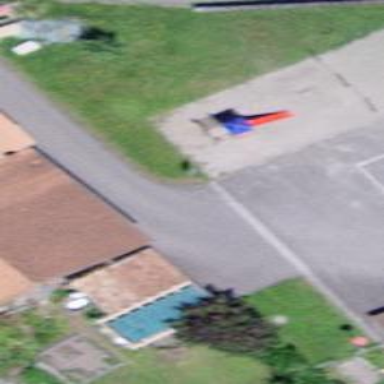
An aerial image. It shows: Playground featuring swings.